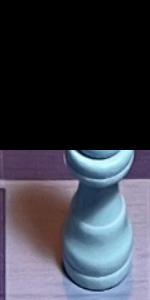
Label: Queen_White